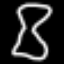
Label: hourglass